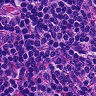
Metastatic tissue present: no